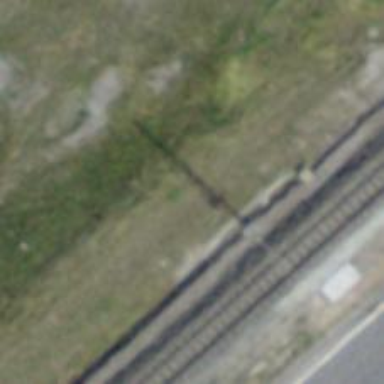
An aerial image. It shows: Power pole.